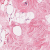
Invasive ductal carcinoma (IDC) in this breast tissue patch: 0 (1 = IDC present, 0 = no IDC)